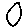
Label: circle